You are looking at the envelope spectrum of a bearing's vibration signal. The marked vertical lines are the theoretical fault frequencies for the outer race, inner race, rolling elements, and cage. Classify the bearing condition as one of: normal, inner_race, outer_race, ball.
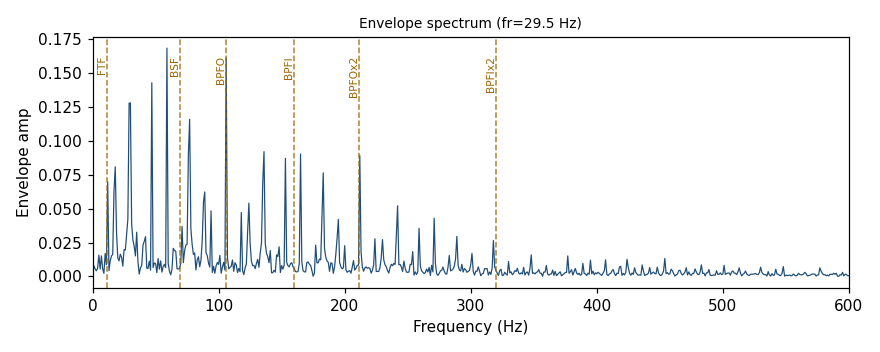
Answer: outer_race